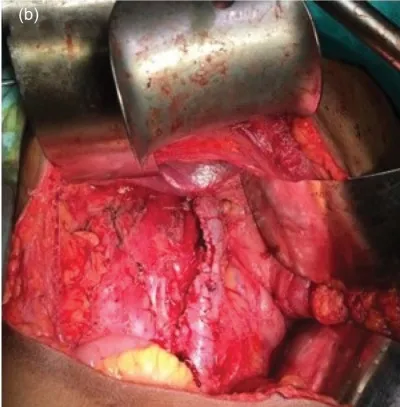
Intra-operative pictures of Case 4. (b) Showing post-nephroureterectomy right renal bed with repaired IVC after excising involved cuff. IVC, inferior vena cava.
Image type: medical_photograph (other_medical_photograph)